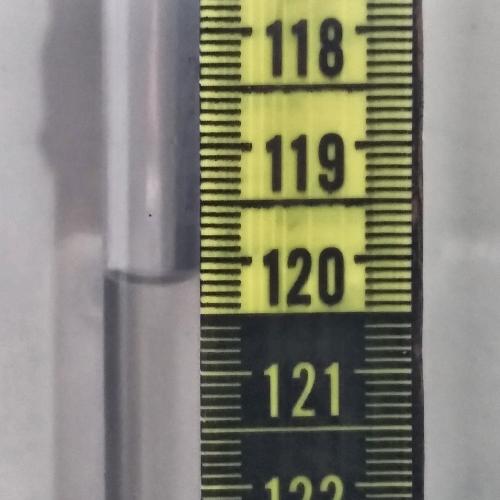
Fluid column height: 120.2 cm